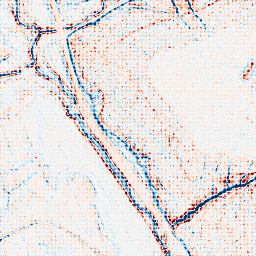
Category: edge_preserving
Decomposition family: anisotropic_diffusion
Decomposition parameters: iterations: 5
kappa: 10
gamma: 0.2
Upsampling method: sinc_blackman
Upsampling parameters: scale: 8
kernel_size: 8
Upsampling scale: 8